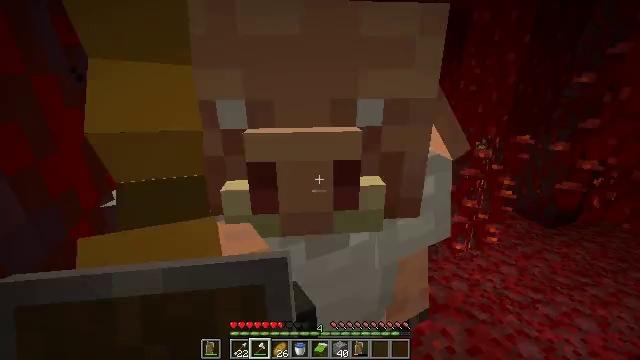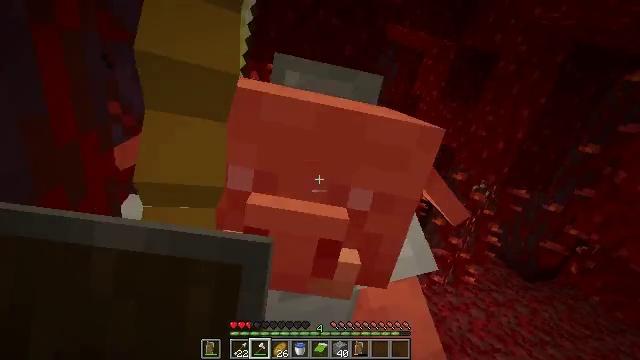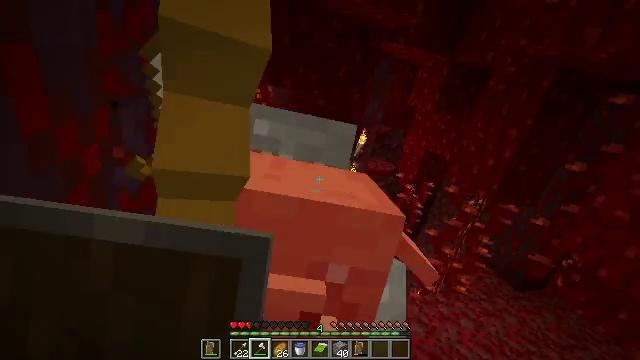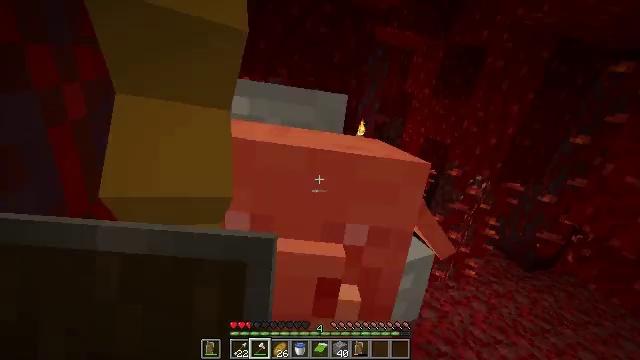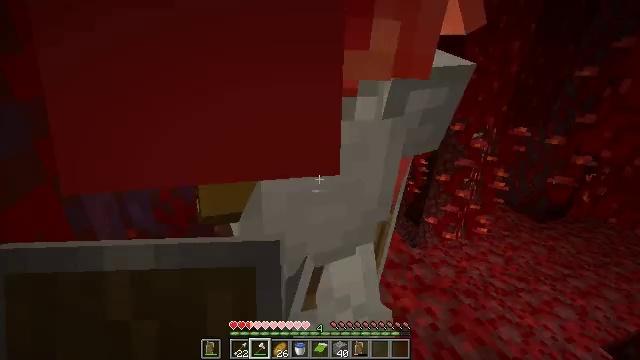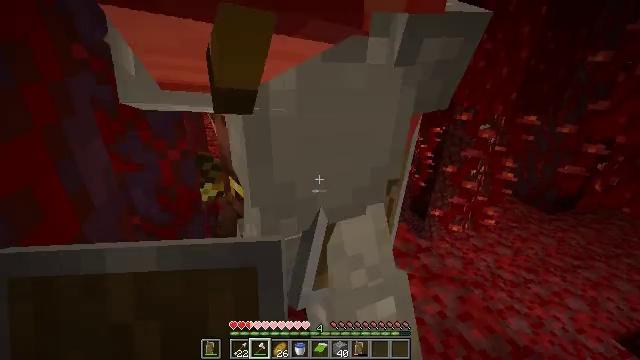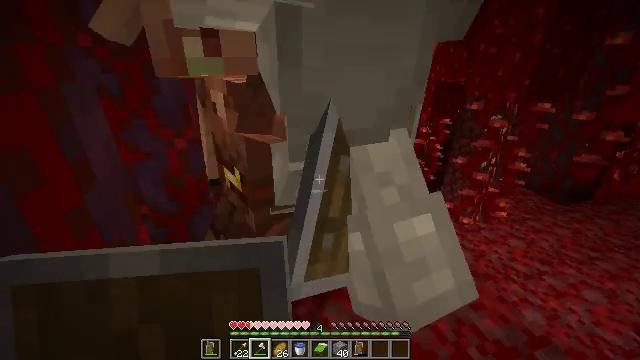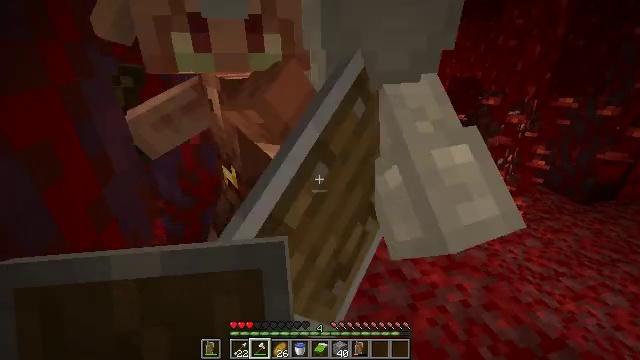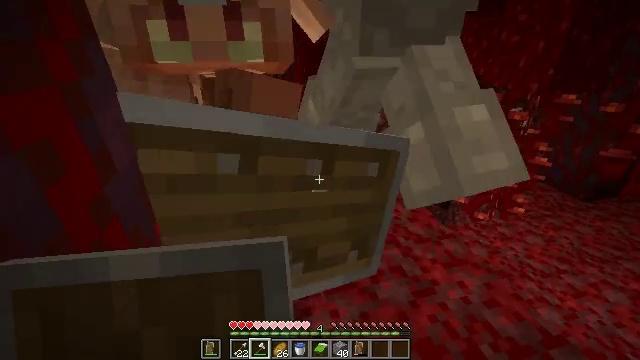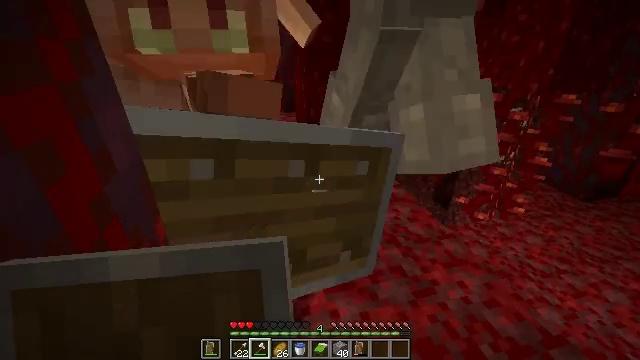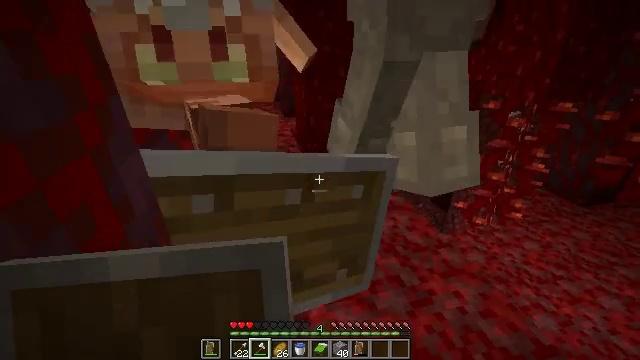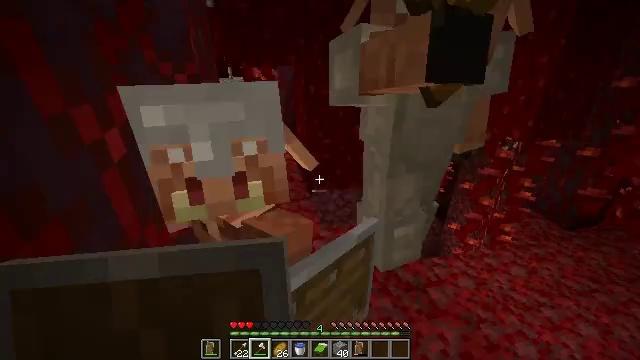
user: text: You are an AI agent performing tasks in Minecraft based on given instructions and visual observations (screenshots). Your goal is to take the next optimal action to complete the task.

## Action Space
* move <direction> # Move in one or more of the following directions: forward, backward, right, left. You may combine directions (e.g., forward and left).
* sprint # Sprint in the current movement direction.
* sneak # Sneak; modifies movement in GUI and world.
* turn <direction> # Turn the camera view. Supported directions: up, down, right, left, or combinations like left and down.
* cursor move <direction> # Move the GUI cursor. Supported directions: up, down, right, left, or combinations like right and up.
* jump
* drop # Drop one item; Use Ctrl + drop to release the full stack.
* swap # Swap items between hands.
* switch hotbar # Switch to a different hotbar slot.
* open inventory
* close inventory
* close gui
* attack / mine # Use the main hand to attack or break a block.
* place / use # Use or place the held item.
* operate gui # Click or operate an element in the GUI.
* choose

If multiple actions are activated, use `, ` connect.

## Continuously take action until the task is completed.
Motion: motion action
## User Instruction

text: Kill mobs.
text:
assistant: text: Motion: jump
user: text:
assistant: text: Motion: jump
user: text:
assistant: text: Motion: jump
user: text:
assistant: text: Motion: turn down, jump
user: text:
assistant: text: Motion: turn left
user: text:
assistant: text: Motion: turn left
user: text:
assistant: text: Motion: turn left, attack / mine
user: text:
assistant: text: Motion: attack / mine
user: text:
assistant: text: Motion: attack / mine
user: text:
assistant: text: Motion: attack / mine, jump
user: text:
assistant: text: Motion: jump
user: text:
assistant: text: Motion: jump